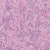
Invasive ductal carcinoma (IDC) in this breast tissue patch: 1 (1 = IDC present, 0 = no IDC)